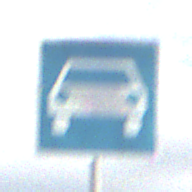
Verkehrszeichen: Kraftfahrstrasse
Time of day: SunriseSunset
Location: Outdoor (RoadRail)
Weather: PartlyCloudy
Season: NotSpecified
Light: Natural